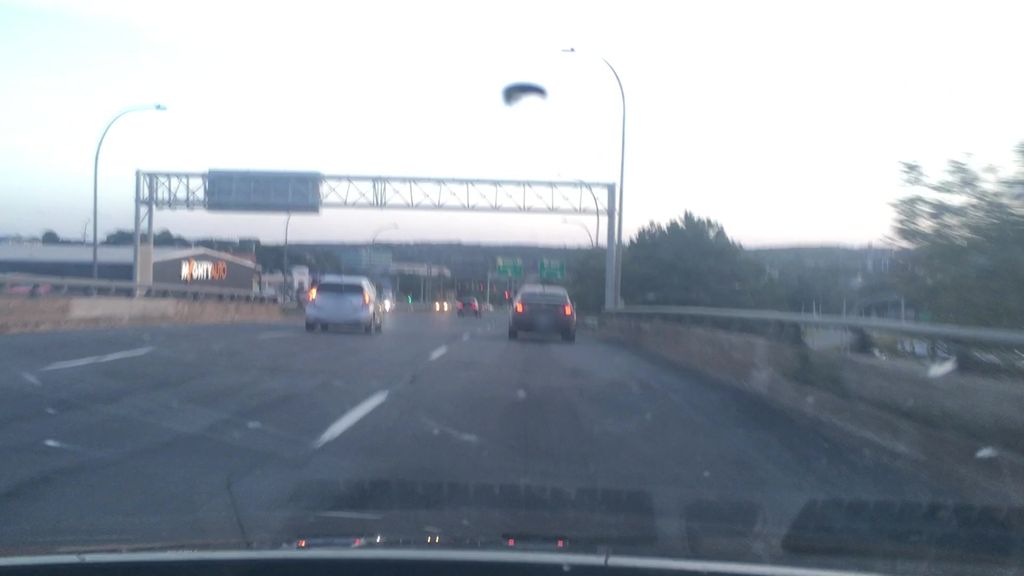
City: halifax